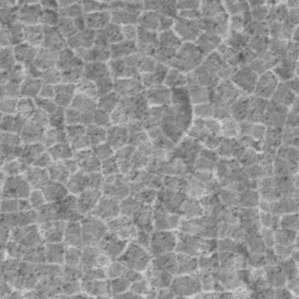
Label: frost